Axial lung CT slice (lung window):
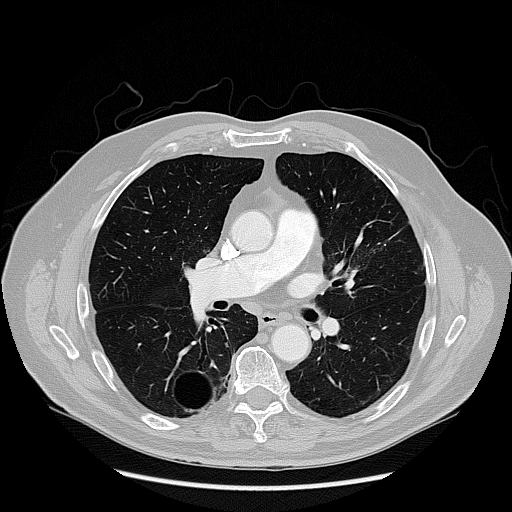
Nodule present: no